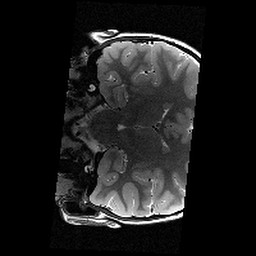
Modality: T2w
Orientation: coronal
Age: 11
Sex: female
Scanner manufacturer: siemens
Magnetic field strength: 3 T
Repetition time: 9.23 s
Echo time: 0.067 s